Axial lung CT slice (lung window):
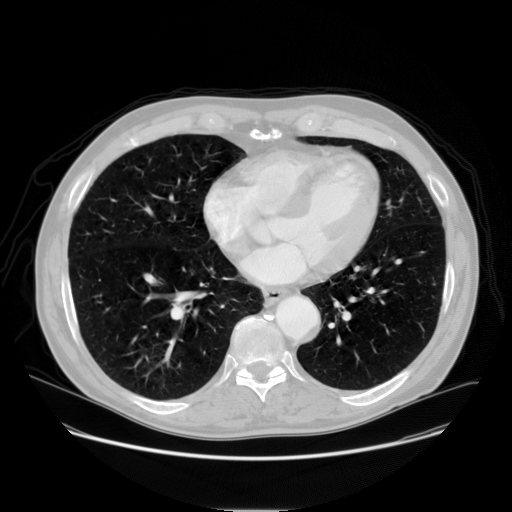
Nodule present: no